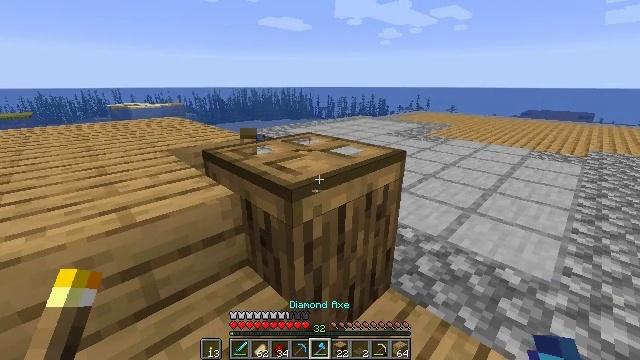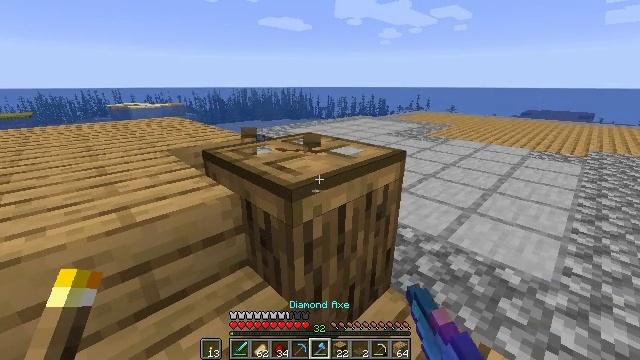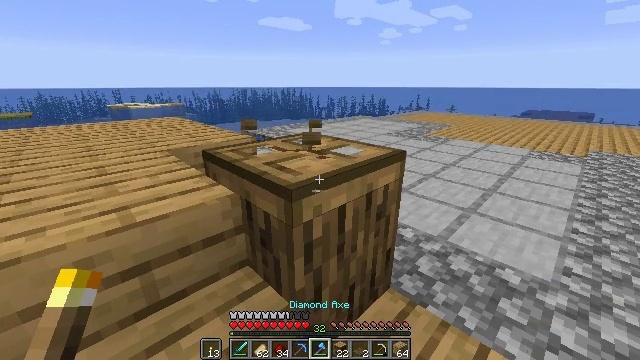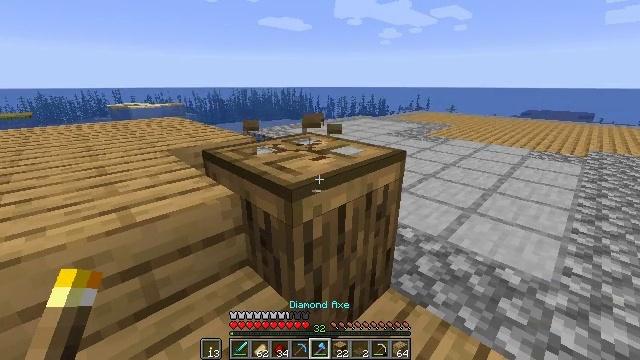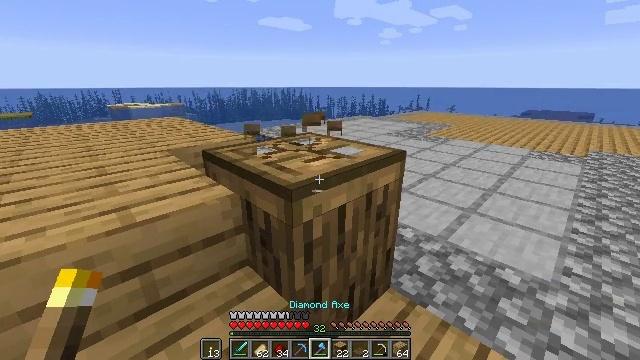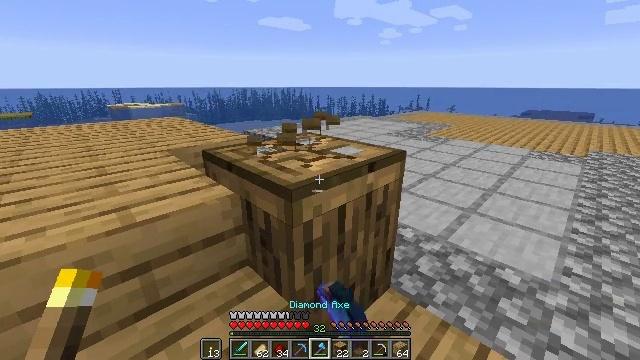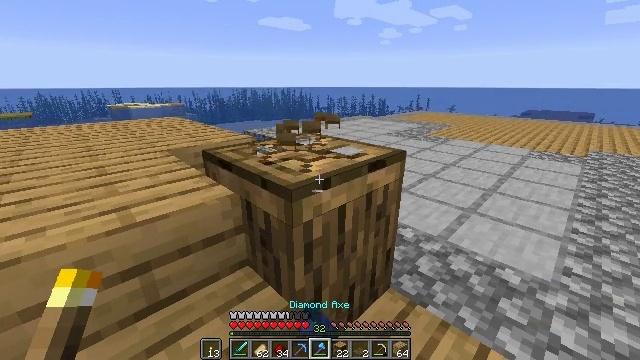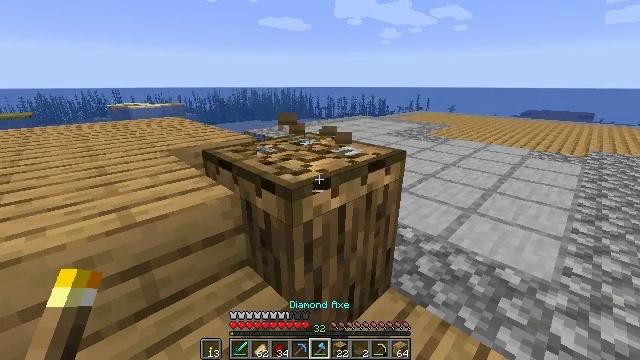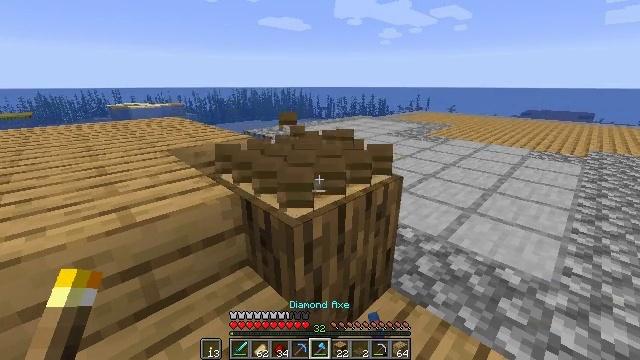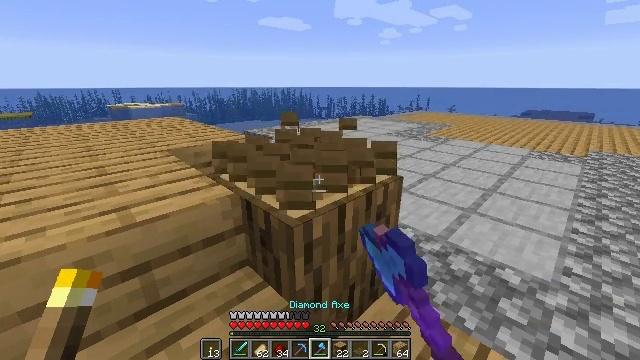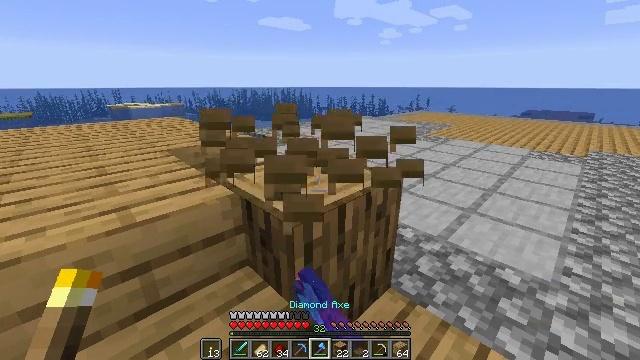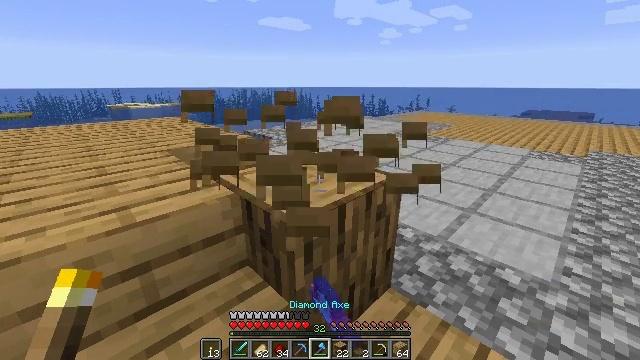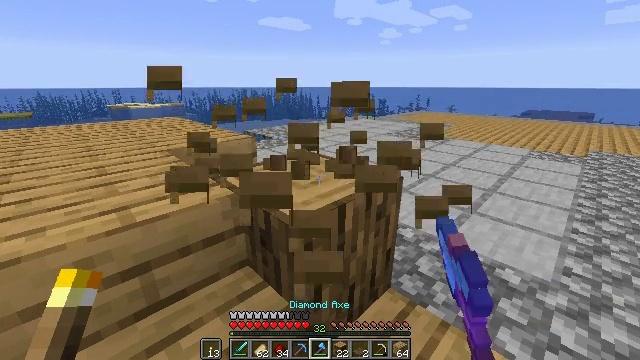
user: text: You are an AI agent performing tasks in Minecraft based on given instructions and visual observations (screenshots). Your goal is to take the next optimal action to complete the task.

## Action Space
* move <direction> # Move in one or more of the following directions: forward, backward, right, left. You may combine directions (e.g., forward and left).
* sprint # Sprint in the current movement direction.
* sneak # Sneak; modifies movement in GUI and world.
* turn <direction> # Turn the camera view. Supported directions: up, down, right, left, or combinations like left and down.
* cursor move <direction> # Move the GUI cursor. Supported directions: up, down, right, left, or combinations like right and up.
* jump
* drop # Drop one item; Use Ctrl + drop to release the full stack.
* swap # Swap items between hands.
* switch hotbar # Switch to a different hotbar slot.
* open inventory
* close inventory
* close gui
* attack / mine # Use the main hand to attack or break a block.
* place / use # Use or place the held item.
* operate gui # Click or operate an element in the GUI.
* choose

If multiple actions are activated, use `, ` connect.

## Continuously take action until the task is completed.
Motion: motion action
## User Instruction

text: Mine the oak trapdoor.
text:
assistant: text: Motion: attack / mine
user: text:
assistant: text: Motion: attack / mine
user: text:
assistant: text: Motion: attack / mine
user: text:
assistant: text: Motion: attack / mine
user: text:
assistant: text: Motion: attack / mine
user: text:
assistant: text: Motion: attack / mine
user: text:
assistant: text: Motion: attack / mine
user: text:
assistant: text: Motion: attack / mine
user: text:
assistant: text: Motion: attack / mine
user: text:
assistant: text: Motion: attack / mine
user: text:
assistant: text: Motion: attack / mine
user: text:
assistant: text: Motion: attack / mine
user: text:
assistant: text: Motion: attack / mine